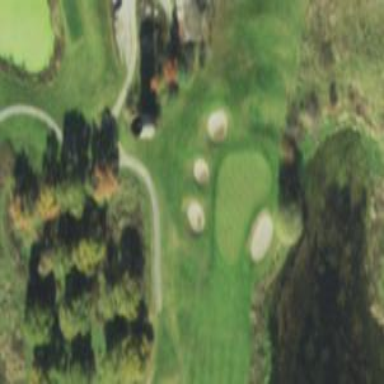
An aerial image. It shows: View of golf hole.